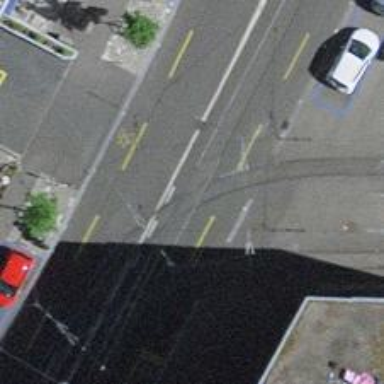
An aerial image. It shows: Tram level crossing on the railway.